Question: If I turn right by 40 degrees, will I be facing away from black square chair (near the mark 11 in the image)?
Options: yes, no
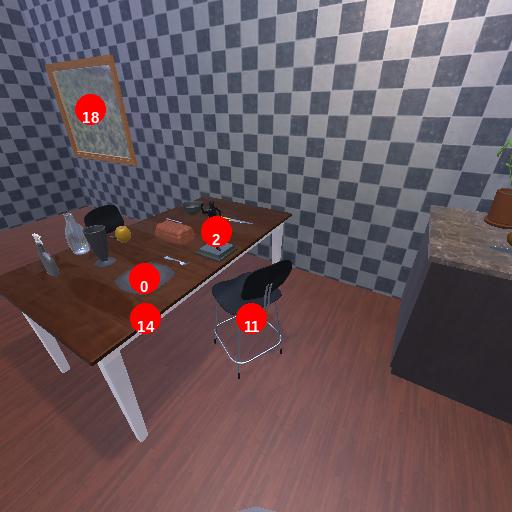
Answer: yes